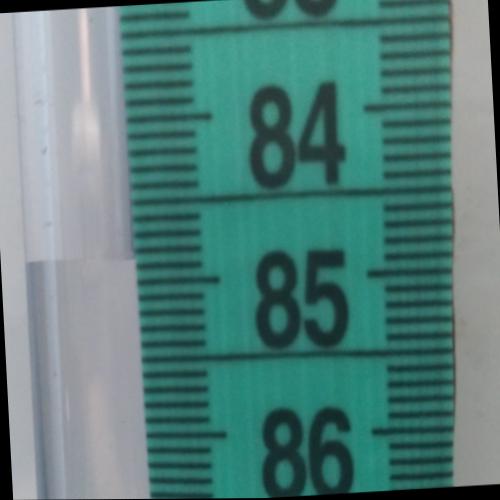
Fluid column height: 84.9 cm